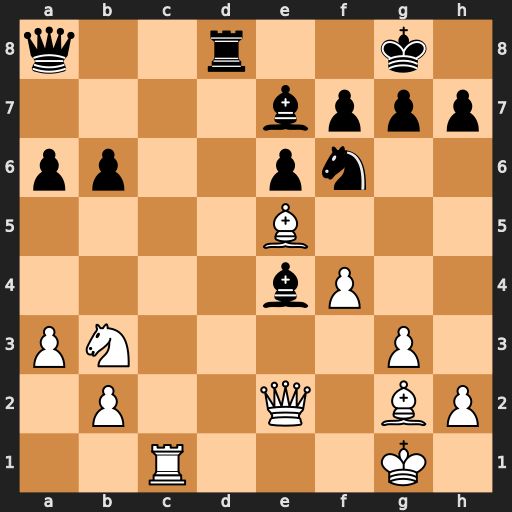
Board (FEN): q2r2k1/4bppp/pp2pn2/4B3/4bP2/PN4P1/1P2Q1BP/2R3K1
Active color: w
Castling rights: -
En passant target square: -
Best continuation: Bxf6 Bxg2 Bxe7